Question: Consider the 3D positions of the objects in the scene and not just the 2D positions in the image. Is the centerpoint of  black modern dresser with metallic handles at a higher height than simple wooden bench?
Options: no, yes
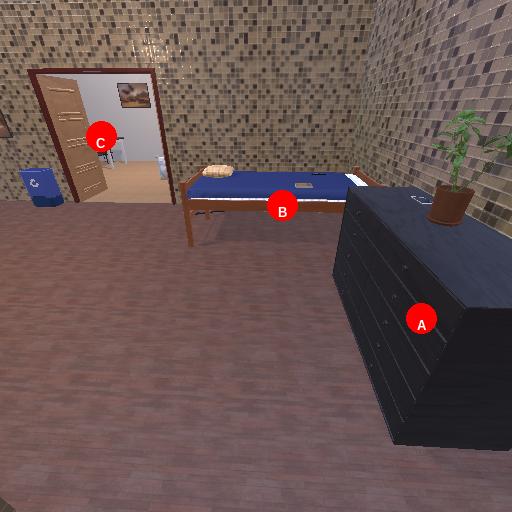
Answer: no